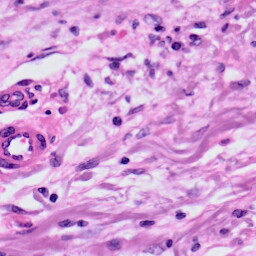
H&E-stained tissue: Skin